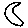
Label: moon